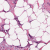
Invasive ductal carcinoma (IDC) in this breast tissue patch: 1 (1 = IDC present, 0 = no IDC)